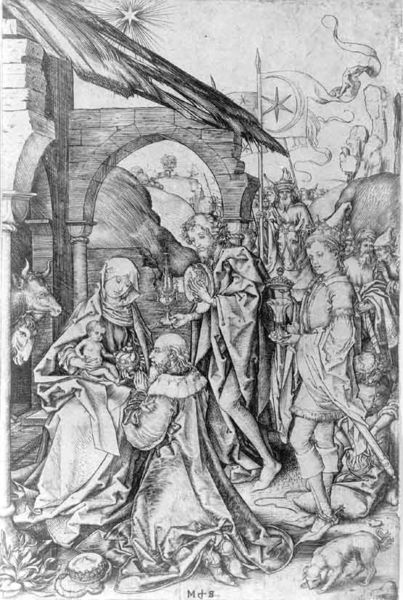
Titel: Die Anbetung der Könige
Künstler: Martin Schongauer
Standort: Karlsruhe
Institution: Staatliche Kunsthalle Karlsruhe
Schlagwörter: himmel, mann, nackt, umhang, weiß, menschen, stadt, frau, grau, hut, männer, schwarz, skizze, stroh, säule, säulen, zeichnung, dach, haus, hund, tier, tiere, tuch, wand, falten, stein, hände, signatur, kühe, vieh, hütte, gewand, gold, kelch, drei, kind, mutter, krone, renaissance, esel, kinder, pferd, reiter, schuppen, holzschnitt, bogen, fahnen, fahne, flagge, zug, kuh, rind, baby, markt, besucher, farblos, rundbogen, banner, schlacht, gefolge, könig, lanze, soldaten, kopftuch, kerzen, deutsch, faltenwurf, tor, ruine, rinder, schaf, durchblick, scheune, strohdach, orient, religion, stern, torbogen, meteor, kohle, druck, jungfrau, schwarz-weiß, sterne, schraffur, holzstich, radierung, stich, knien, geschenk, beten, gebet, schuh, kunst, ritter, wimpel, kapitell, wappen, besuch, christus, jesus, jesus christus, reise, knieend, kniend, weihrauch, stall, bettler, lanzen, umhänge, könige, heilige, stange, dürer, pokal, anbeten, verehrung, jünger, maria, kupferstich, madonna, anbetung, betend, jerusalem, mutter gottes, bitte, ochse, stier, hirte, hirten, weise, josef, joseph, geburt, krippe, erlöser, weihnachten, ochs, gottesmutter, heilige familie, jesuskind, betender, martin, spitzhut, albrecht dürer, geburt christi, geburt jesu, geschenke, caspar, einzug, gaben, morgenland, hung, komet, sternschnuppe, reichsapfel, bethlehem, spätmittelalter, betlehem, hl. drei könige, myrrhe, drei könige, heilige drei könige, messias, christi geburt, chrsitus, balthasar, kaspar, melchior, gottessohn, schongauer, sohn gottes, unsere liebe frau, marai, heilige maria, christkind, martin schongauer, stern von bethlehem, waise, casper, madonna mit dem kind, 9, heilige 3 könige, ms, 3 könige, religioes, kuperfstich, schondorfer, christkönig, christ geburt, anreise, heilland, erretter, jesus von nazaret, gottesgebärerin, maria von nazaret, krip, stwerne, sputzhut, pitzhut